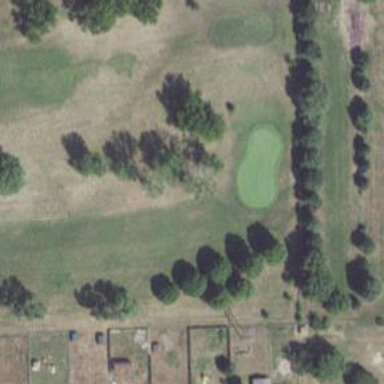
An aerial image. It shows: Golf hole.